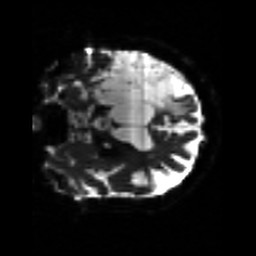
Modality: sbref
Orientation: coronal
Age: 64
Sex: male
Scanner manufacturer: siemens
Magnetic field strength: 3 T
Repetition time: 4.5 s
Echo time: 0.103 s